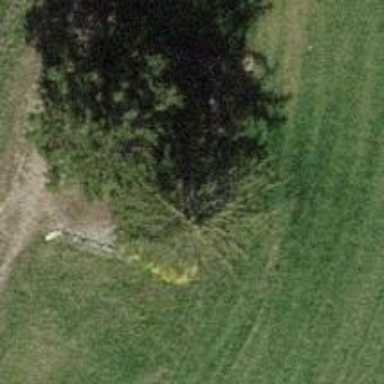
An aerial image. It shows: Broadleaved tree in natural setting.